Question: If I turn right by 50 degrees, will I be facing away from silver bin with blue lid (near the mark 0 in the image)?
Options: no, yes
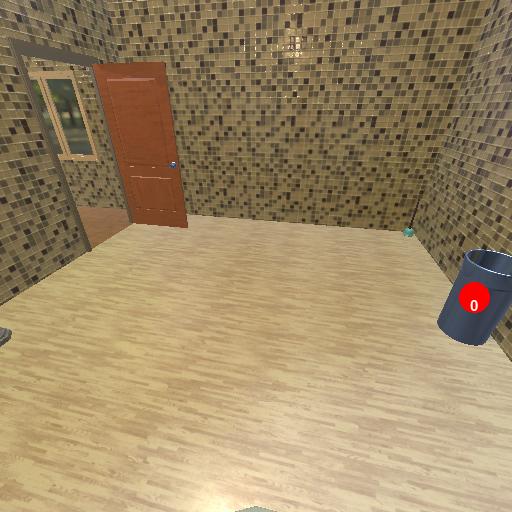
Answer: no